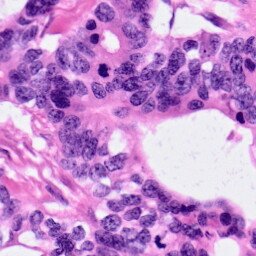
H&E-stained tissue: Pancreatic